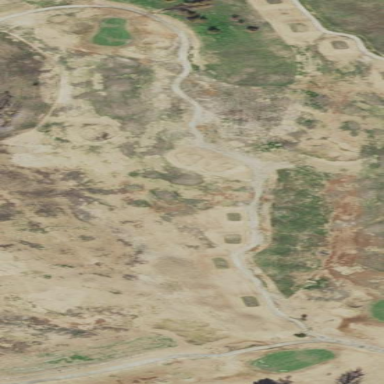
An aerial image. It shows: Area of rough grass used for golf.